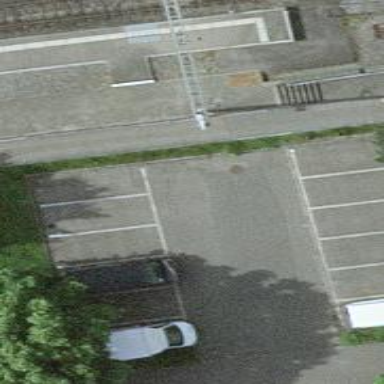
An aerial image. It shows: Street side parking area.